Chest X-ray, PA view. Patient: 24 years old, sex F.
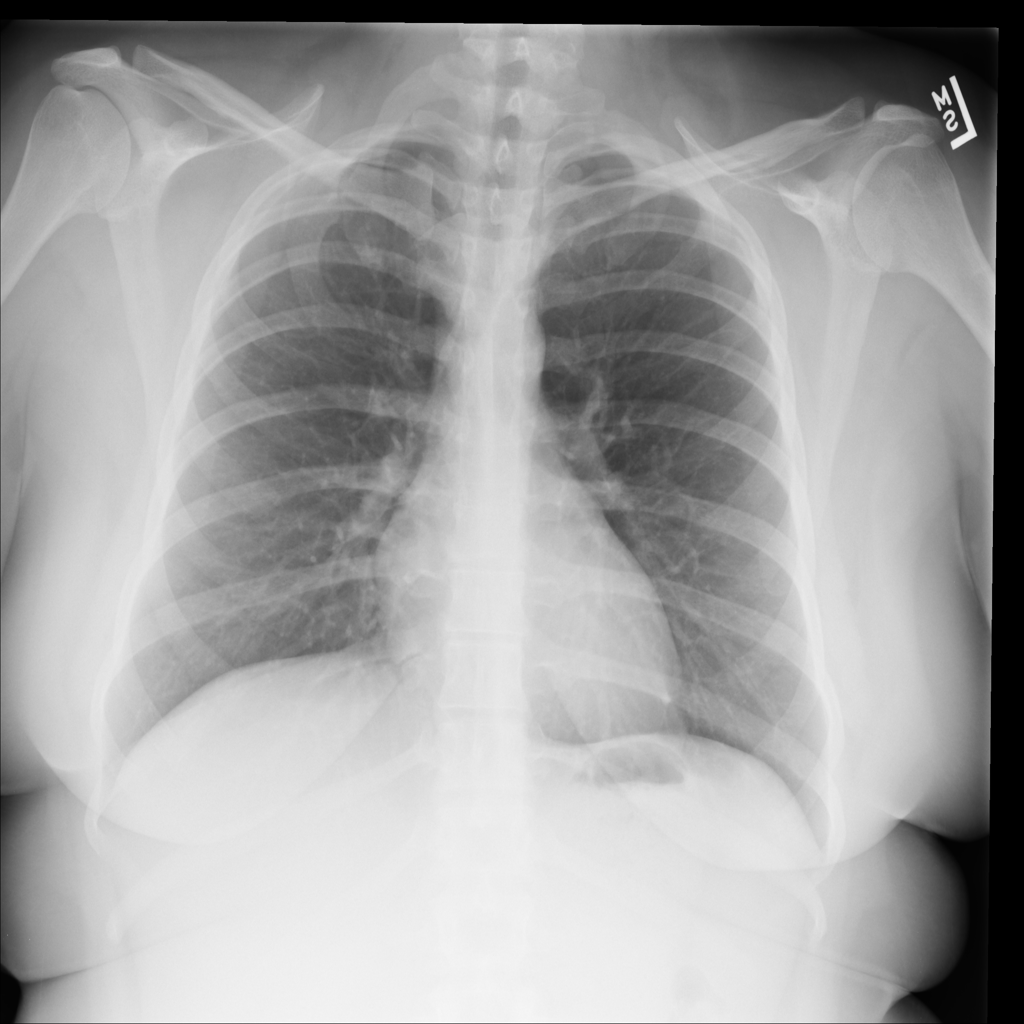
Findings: No Finding